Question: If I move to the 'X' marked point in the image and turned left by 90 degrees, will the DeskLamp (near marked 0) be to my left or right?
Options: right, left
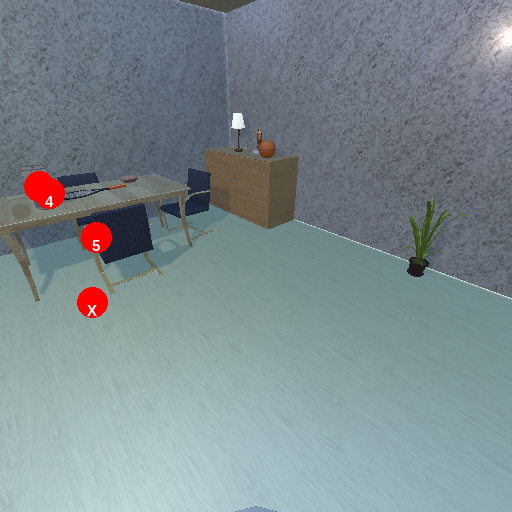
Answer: right